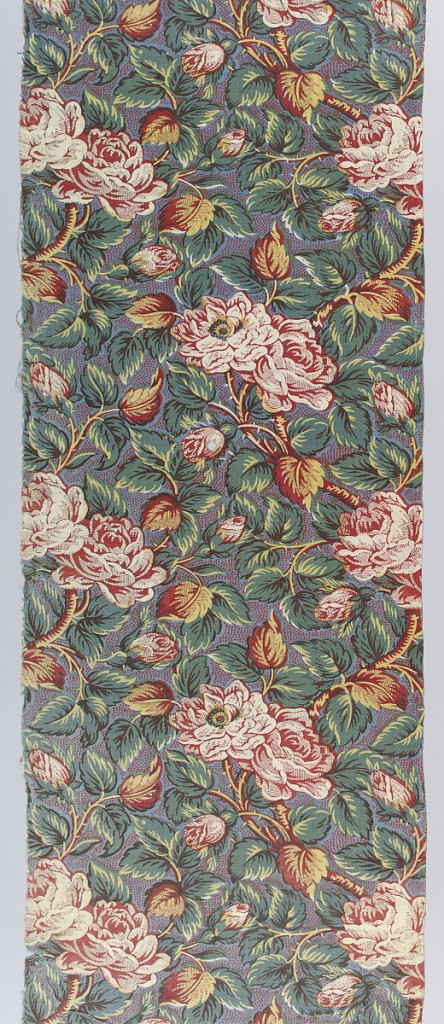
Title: Textile
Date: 1803–1805
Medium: Technique: relief printed on plain weave (lapis-style printing)
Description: Vertically curving vines with roses on a blue background covered with red dots.